Question: Why I can't display images in a large size, its results even smaller, is there something wrong with my XML code? or errors are in the java code? And i have "[Accessibility] Missing contentDescription attribute on image" on my XML code in ImageView

This my code :
## Detail.xml
'''
<ImageView
android:id="@+id/ivPosterImage"
android:layout_width="wrap_content"
android:layout_height="wrap_content"
android:layout_alignParentLeft="true"
android:layout_alignParentTop="true"
android:adjustViewBounds="true"
android:maxHeight="300dp"
android:src="@drawable/large_movie_poster" />
<ScrollView
android:layout_width="wrap_content"
android:layout_height="wrap_content"
android:layout_below="@+id/ivPosterImage"
android:layout_marginTop="10dp" android:id="@+id/scrollView1">
<LinearLayout
android:layout_width="match_parent"
android:layout_height="match_parent"
android:orientation="vertical" >
</LinearLayout>
</ScrollView>
'''
## Activity.java
'''
protected void onCreate(Bundle savedInstanceState) {
super.onCreate(savedInstanceState);
setContentView(R.layout.activity_box_office_detail);
// Fetch views
ivPosterImage = (ImageView) findViewById(R.id.ivPosterImage);
....
Picasso.with(this).load(movie.getLargePosterUrl()).
placeholder(R.drawable.large_movie_poster).
into(ivPosterImage);
'''
Please help me ...
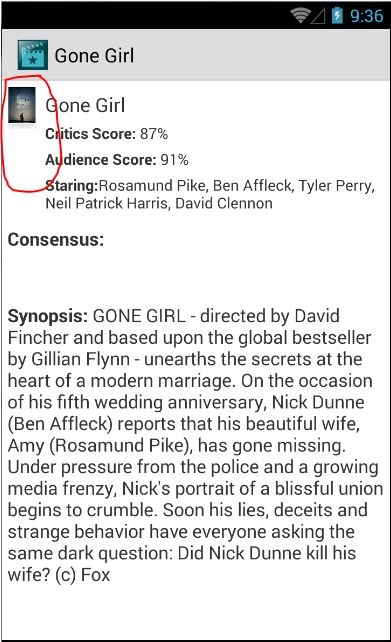
Answer: Its clearly looking that your downloaded image have very small height and width dimension and you have settled the dimension around wrap_content. That's why you are getting this small icon instead of full image.
And again image download libs always use image attribute setSource in their code, which also set image around wrap_content.
Now you have 2 choice to show image wider:
1. set width = match parent, height = fixed(any value as per your choice like 100 dp ,200 etc), i have not fixed the width because thats goona create exception on small or large screns.
2. set image background instead of image src that is by default set by image download libs.
Hopefully this will resolve your issue.